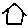
Label: house